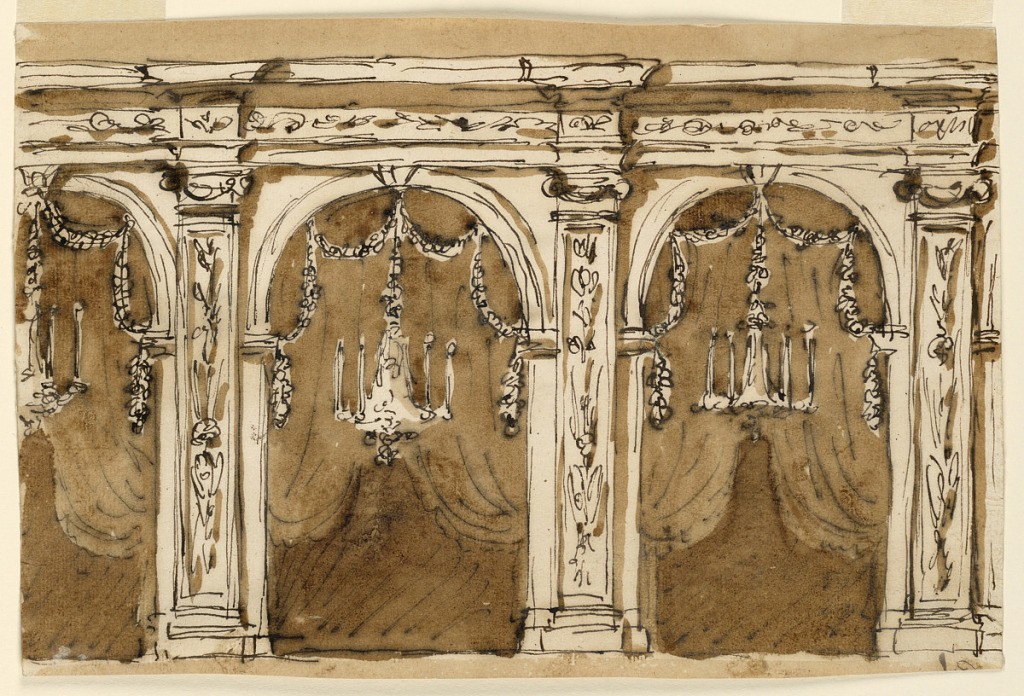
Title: Design for Wall
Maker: Giuseppe Barberi, Italian, 1746–1809
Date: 1746–1809
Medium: Pen and brown ink, brush and brown wash on off-white laid paper, lined
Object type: Drawing
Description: Design for Wall.